Interaction volume radius: 5 \u00c5
Interaction volume height: 25 \u00c5
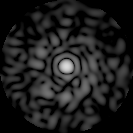
Disorder parameter: 0.8341